Question: I was wondering if it's possible to somehow tap outside a popup dialog (or an Activity with a dialog theme), and dismiss it by just tapping outside of it?
I made a quick picture to illustrate it:

Normally, you have to press the back key to dismiss the dialogs, but on Honeycomb it could be great to have the option of just tapping outside the dialog, due to all the screen estate.
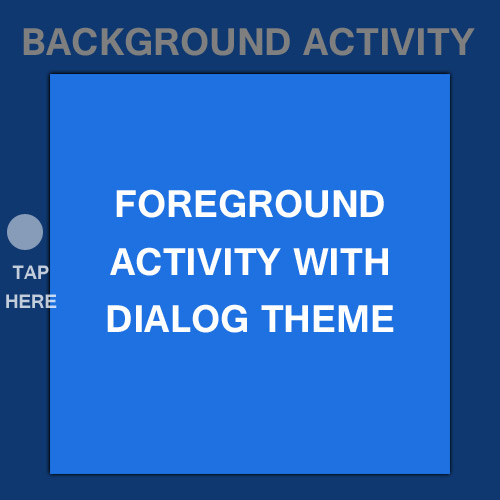
Answer: My app is a single activity with Theme.Holo.Dialog. In my case the other answer did not work. It only made the other background apps or the launch screen to receive touch events.
I found that using <URL> works in my case. I think it is also a simpler solution. Here's some sample code on how to use it to detect taps outside the activity with a Dialog theme:
'''
@Override
public boolean dispatchTouchEvent(MotionEvent ev) {
Rect dialogBounds = new Rect();
getWindow().getDecorView().getHitRect(dialogBounds);
if (!dialogBounds.contains((int) ev.getX(), (int) ev.getY())) {
// Tapped outside so we finish the activity
this.finish();
}
return super.dispatchTouchEvent(ev);
}
'''